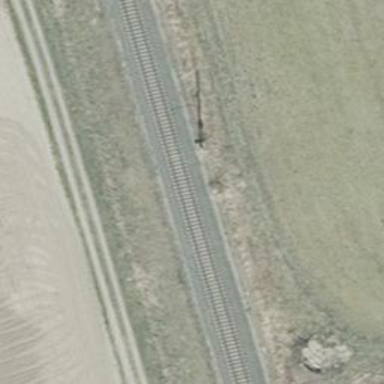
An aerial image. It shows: Milestone along the railway with catenary mast.